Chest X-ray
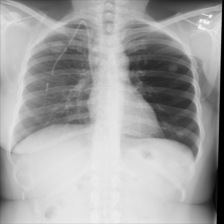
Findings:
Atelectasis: negative
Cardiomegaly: negative
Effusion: negative
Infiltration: negative
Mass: negative
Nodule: negative
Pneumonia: negative
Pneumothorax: negative
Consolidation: negative
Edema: negative
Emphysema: negative
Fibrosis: negative
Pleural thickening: negative
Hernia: negative